Frequency: 99900
Velocity: 0,3100
Power: 47,3
Pulse duration: 0,0000001
Pass count: 1
Magnification: 10
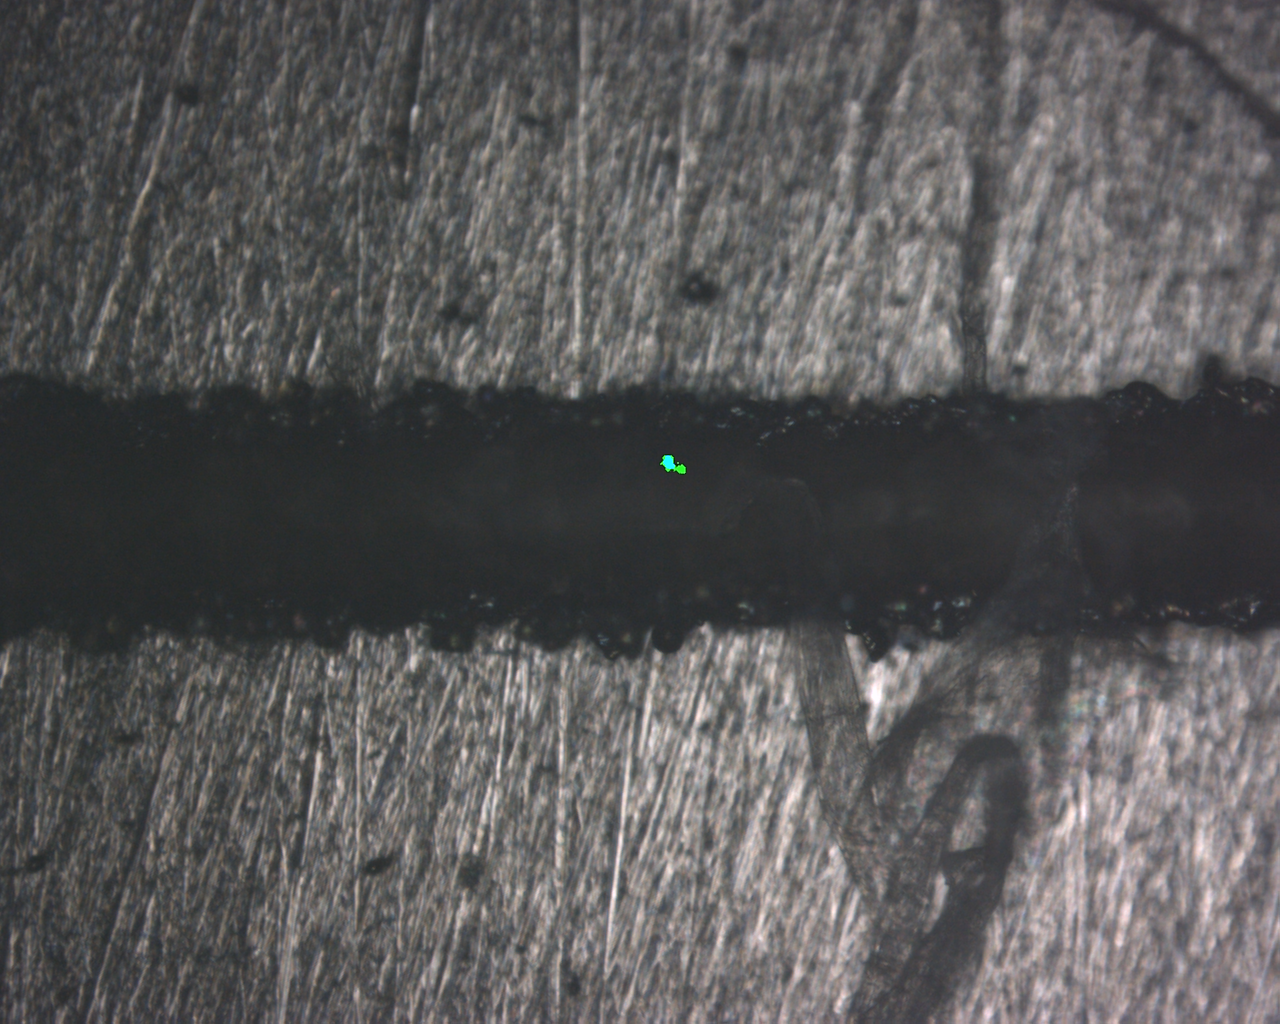
Measured width: 131.071
Other width: 117.7823